Field crop: maize
Growth stage: 2
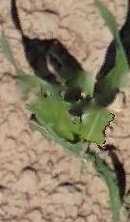
Species: maize